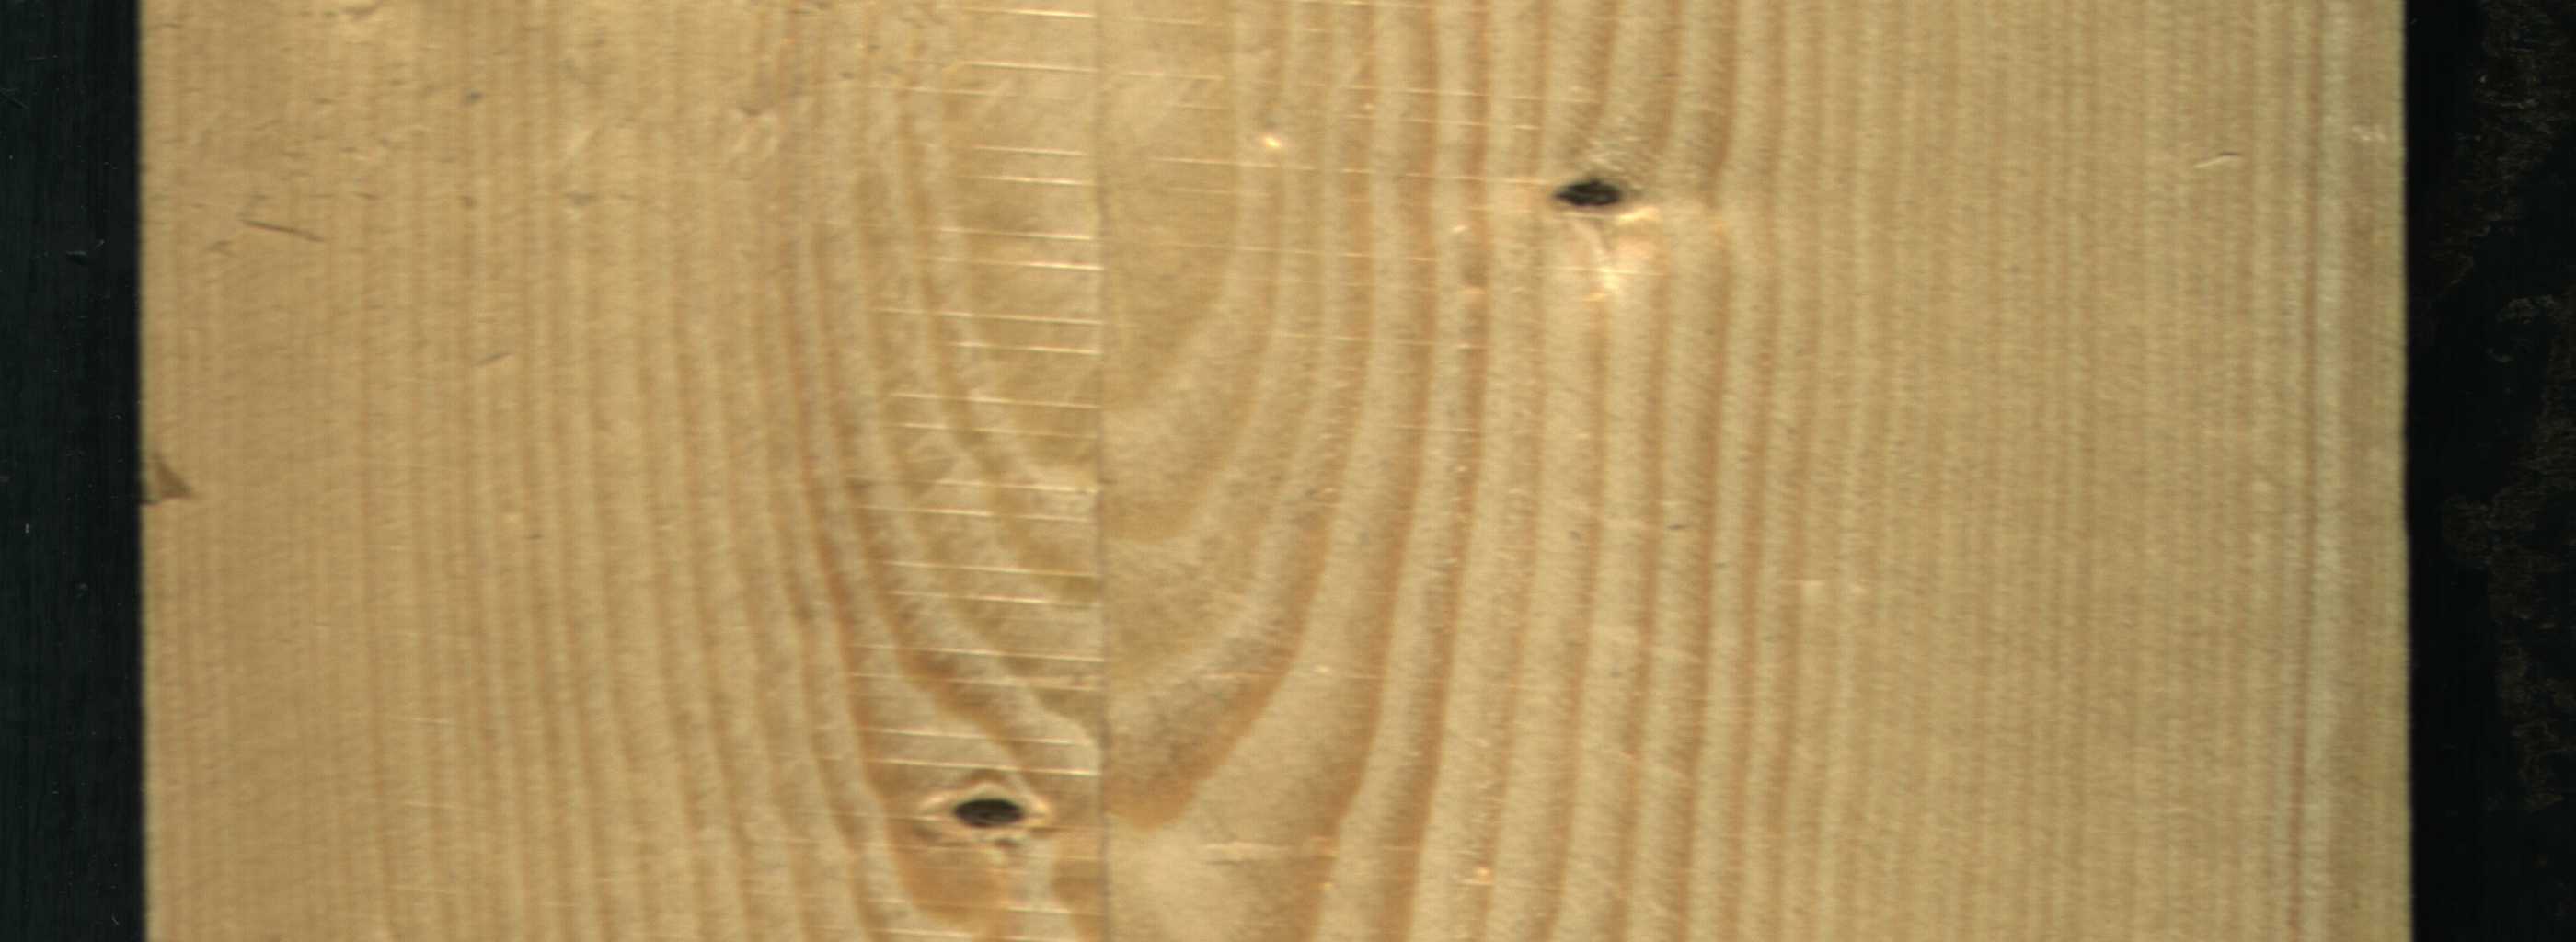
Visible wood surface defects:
Dead_Knot
Dead_Knot